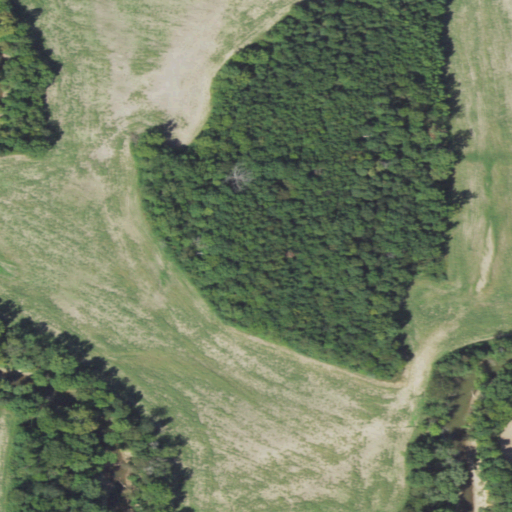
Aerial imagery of mountain in Illinois named Potatoe Hill containing cultivated crops, deciduous forest, and mixed forest